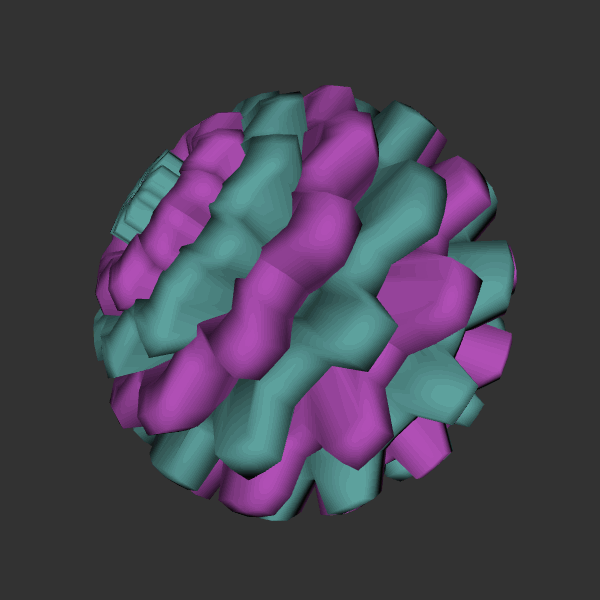
Background: dark